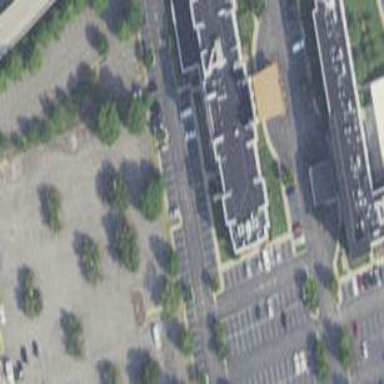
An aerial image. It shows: Hotel building.